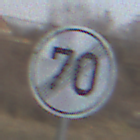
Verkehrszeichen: EndeGeschwindigkeit70
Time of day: SunriseSunset
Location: Outdoor (Suburban)
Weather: PartlyCloudy
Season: Winter
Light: Natural